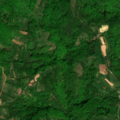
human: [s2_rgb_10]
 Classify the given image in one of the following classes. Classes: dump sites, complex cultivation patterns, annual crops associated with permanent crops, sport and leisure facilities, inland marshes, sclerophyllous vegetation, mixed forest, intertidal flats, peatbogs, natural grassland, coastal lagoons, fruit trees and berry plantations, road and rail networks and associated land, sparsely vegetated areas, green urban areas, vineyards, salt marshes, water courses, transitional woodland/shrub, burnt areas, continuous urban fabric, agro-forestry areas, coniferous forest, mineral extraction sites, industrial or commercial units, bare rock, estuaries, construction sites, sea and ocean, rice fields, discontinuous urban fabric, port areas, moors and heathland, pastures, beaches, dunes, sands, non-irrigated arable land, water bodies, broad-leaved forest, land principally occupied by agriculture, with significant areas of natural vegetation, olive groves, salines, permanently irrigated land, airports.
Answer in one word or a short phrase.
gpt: complex cultivation patterns, land principally occupied by agriculture, with significant areas of natural vegetation, broad-leaved forest